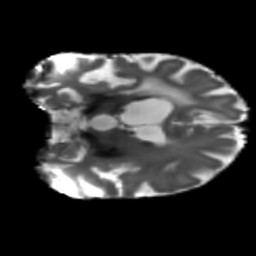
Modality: T2w
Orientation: coronal
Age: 63
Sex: female
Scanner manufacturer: siemens
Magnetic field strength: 3 T
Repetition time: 5.47 s
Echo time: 0.0854 s